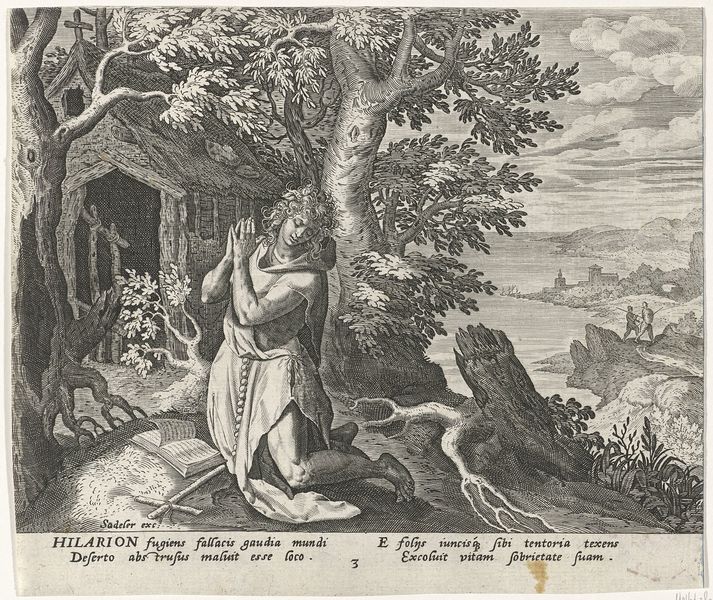
Titel: Hilarion de Grote als kluizenaar
Künstler: Johann (I) Sadeler
Standort: Amsterdam
Institution: Rijksmuseum
Schlagwörter: baum, berg, himmel, mann, meer, nackt, wasser, wolken, bäume, landschaft, see, stadt, männer, zeichnung, dach, haus, johannes, steine, birke, gewässer, hütte, pflanze, höhle, locken, gebirge, grafik, soldaten, eingang, schild, buch, kreuz, stich, beten, wurzeln, karg, kniend, kapelle, lanzen, baumstumpf, latein, sadeler, pathmos, büßerhemd, stabbibel, hilarion